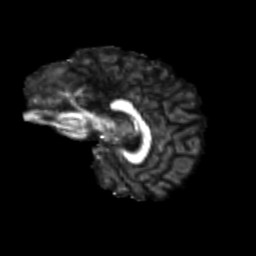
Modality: FA
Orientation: sagittal
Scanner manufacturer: siemens
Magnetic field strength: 3 T
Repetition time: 9.2 s
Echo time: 0.084 s